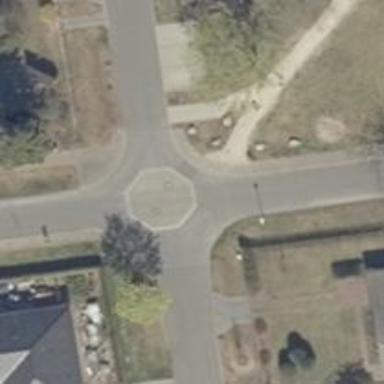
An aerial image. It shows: Circular junction.